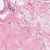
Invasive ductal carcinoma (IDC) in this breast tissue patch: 0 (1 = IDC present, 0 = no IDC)